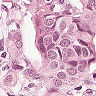
Metastatic tissue present: yes